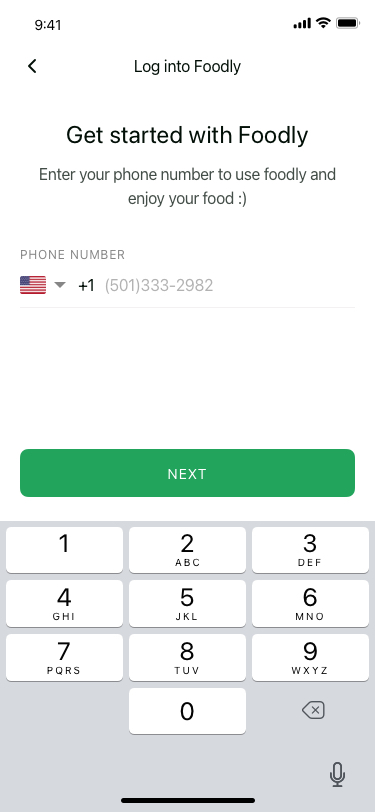
Text in this UI design:
Get started with Foodly
Enter your phone number to use foodly and enjoy your food :)